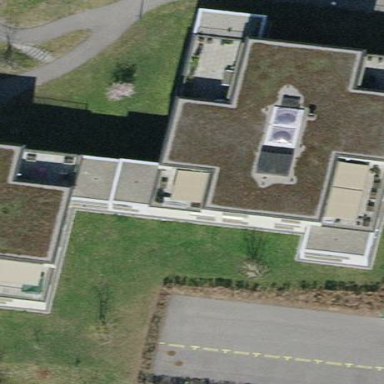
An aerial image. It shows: Modern apartment building with flat roof design.